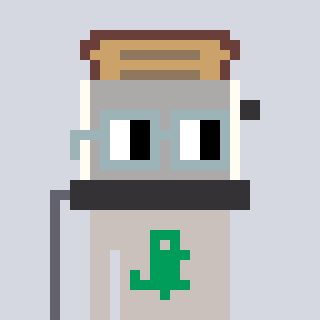
a pixel art character with square dark gray glasses, a toaster-shaped head and a foggrey-colored body on a cool background